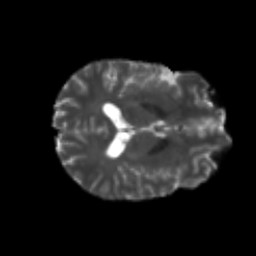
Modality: T2w
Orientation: axial
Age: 21
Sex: male
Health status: healthy
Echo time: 0.074 s